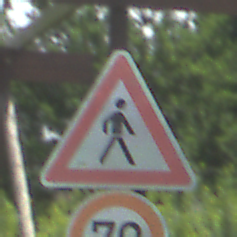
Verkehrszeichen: FussgaengerLinks
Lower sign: Geschwindigkeit70
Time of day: Midday
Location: Outdoor (Nature)
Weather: PartlyCloudy
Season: NotSpecified
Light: Natural